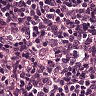
Metastatic tissue present: no